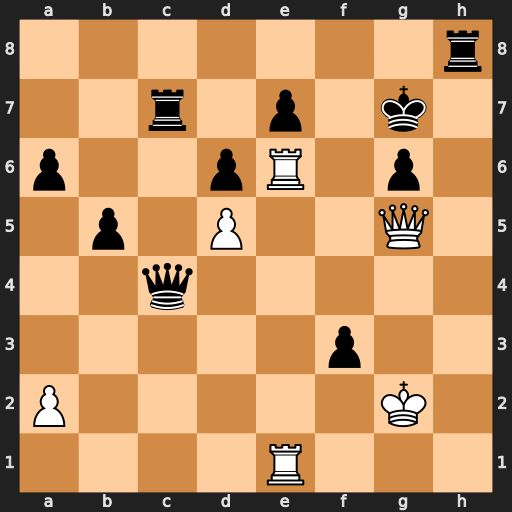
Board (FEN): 7r/2r1p1k1/p2pR1p1/1p1P2Q1/2q5/5p2/P5K1/4R3
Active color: w
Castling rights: -
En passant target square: -
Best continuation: Kg3 Qh4+ Qxh4 Rxh4 Kxh4